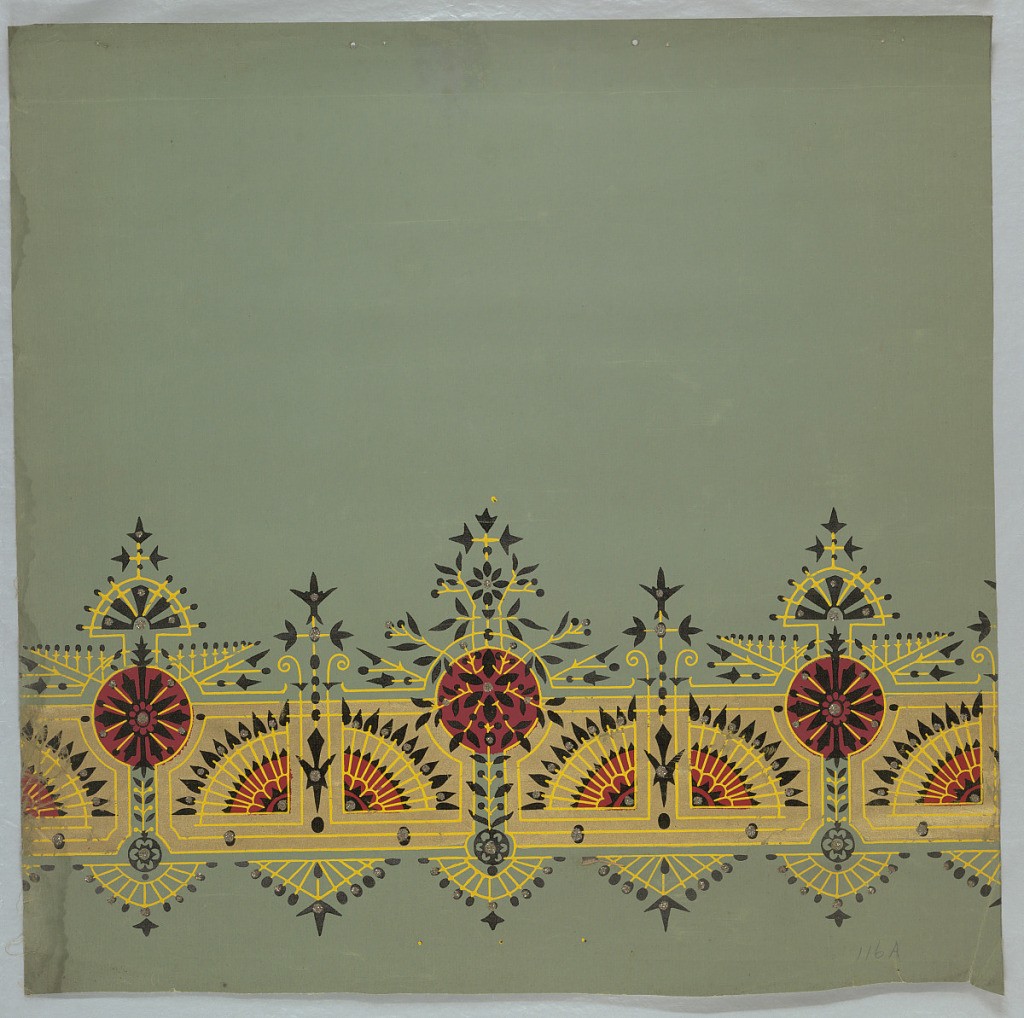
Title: Window shade
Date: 1875–1900
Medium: Block-printed
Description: Two stylized plant motifs alternated, each having yellow branches with black leaves, across one end of shade. Each contains a large red circle ornament in the central area.  The plant motifs are printed against a gold background containing fan-like motifs. Printed on a green shade.